Question: I have to make a chatroom like this one :

The message displayed also have to show the smileys and everything myst be copy/pastable like in Skype.
I don't know what to choose between the JEditor and JTextpane. I tried both I faced the following difficulties :
JEditorPane :
- -
JTextPane :
- - -
Maybe I'm wrong and I don;t know enough things so I would like to hear your opinions :)
Thank you very much.
Regards
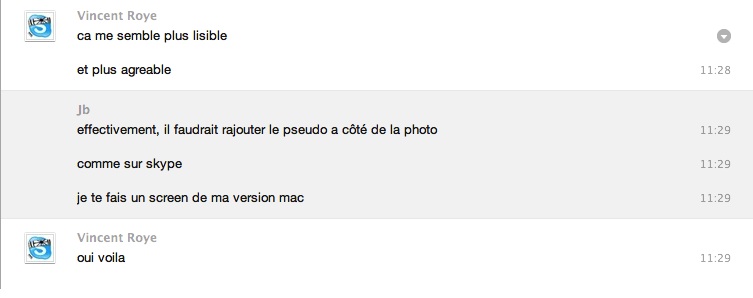
Answer: Use JTextPane. Set content type to text/html. And place appropriate html via setText();
That's about local images
<URL>
And this one about smiles
<URL>